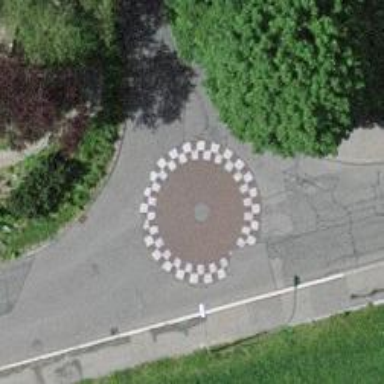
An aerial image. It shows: Table-style traffic calming feature.